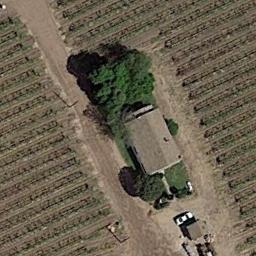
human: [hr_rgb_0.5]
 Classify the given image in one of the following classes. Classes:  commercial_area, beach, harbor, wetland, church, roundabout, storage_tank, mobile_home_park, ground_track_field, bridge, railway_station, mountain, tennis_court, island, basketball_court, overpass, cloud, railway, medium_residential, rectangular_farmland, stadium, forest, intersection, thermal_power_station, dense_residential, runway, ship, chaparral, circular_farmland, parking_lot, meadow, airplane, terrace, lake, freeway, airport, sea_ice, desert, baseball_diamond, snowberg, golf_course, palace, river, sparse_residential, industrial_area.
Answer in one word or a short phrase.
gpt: sparse_residential